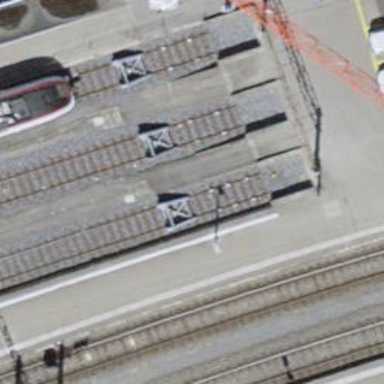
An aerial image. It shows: Railway buffer stop.